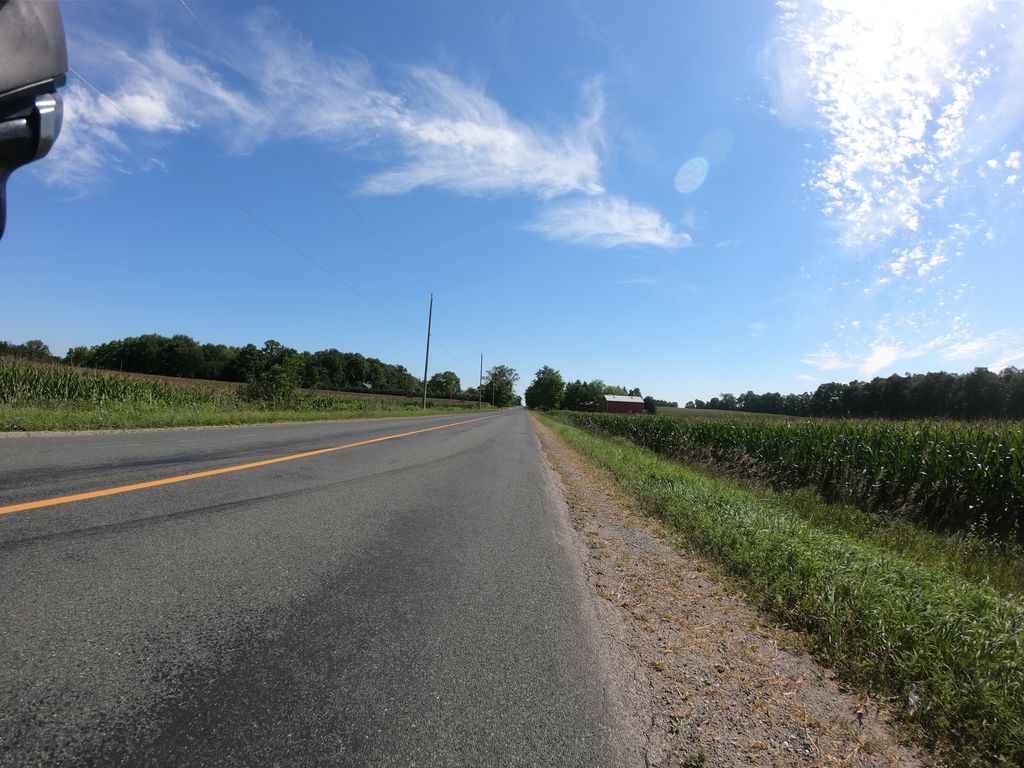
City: kitchener-waterloo